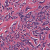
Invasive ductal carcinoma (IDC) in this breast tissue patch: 1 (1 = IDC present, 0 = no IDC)